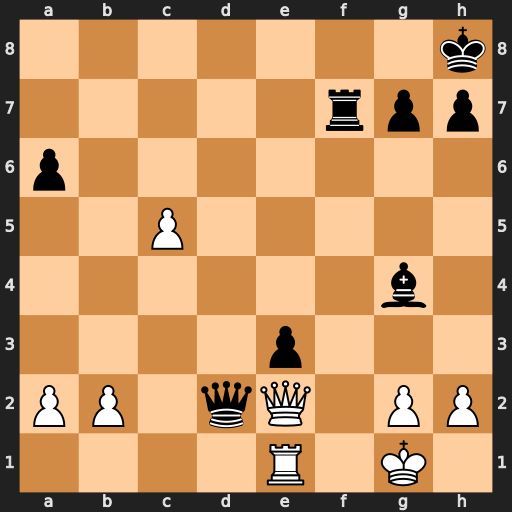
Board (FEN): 7k/5rpp/p7/2P5/6b1/4p3/PP1qQ1PP/4R1K1
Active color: w
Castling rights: -
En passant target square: -
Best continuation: Qxd2